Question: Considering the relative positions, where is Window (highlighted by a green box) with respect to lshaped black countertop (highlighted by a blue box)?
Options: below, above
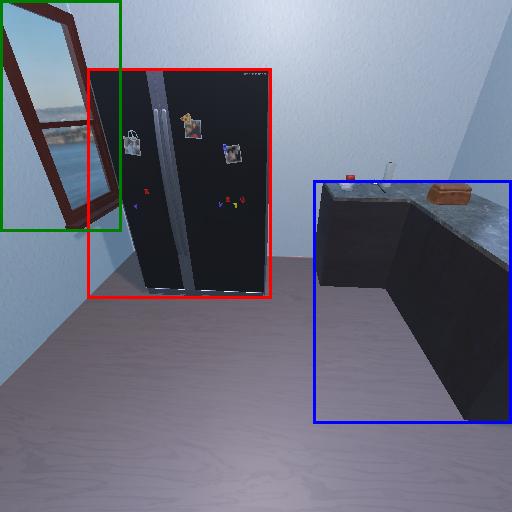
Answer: below